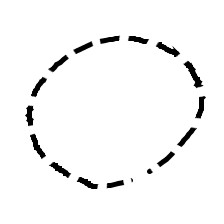
Shape: circle